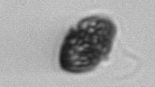
Label: Kryptoperidinium_triquetrum